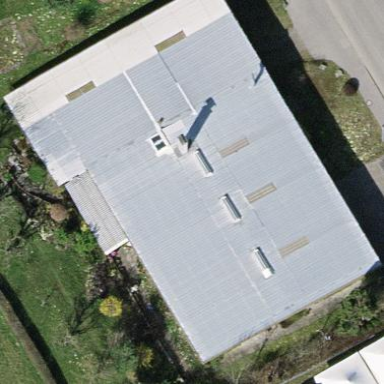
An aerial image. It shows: Flat-roofed building.